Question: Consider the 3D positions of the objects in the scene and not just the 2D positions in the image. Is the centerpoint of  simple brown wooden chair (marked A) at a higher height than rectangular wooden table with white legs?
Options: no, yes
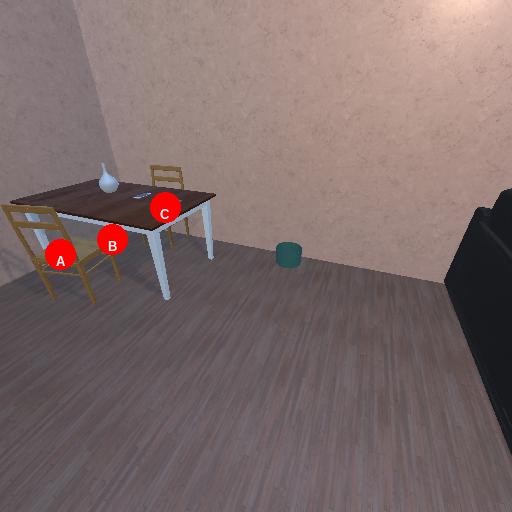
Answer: no